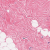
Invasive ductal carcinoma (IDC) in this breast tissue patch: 0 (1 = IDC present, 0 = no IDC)